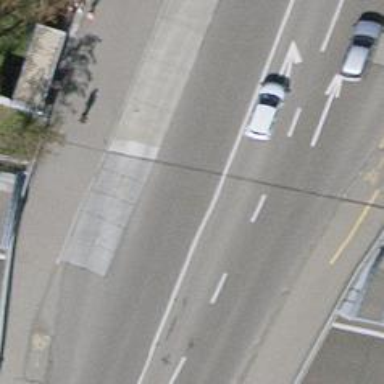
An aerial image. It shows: Bus stop with stop position for public transport.